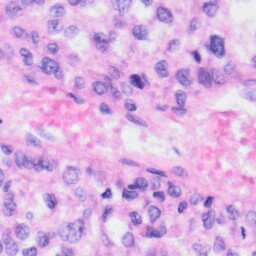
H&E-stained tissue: Liver